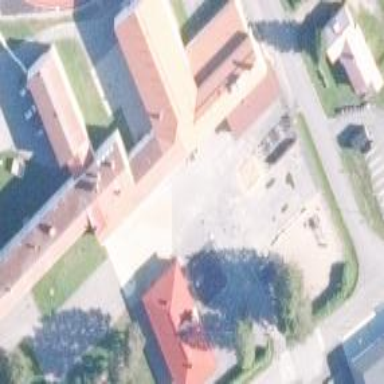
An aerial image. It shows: School building.